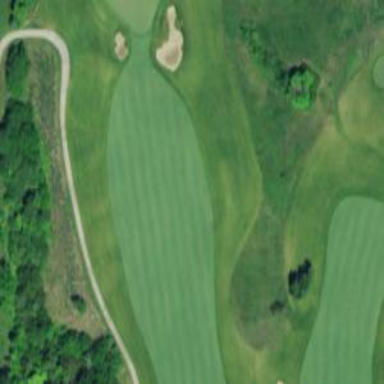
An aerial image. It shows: Golf hole.